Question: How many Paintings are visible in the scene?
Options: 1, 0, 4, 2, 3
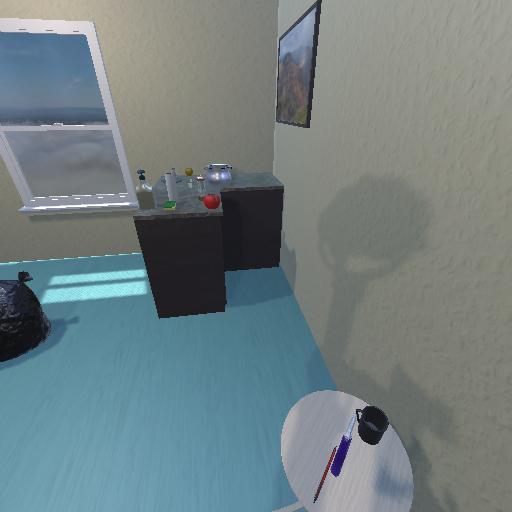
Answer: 1